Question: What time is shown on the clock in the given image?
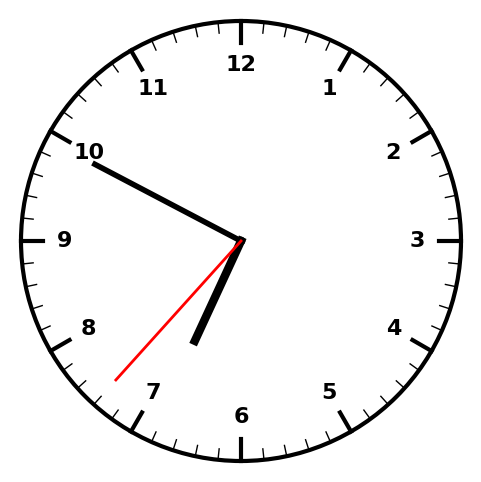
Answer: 06:49:37